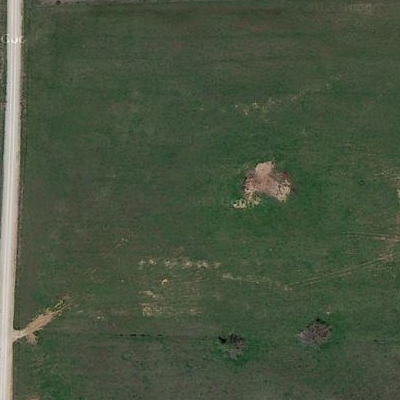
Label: aGrass